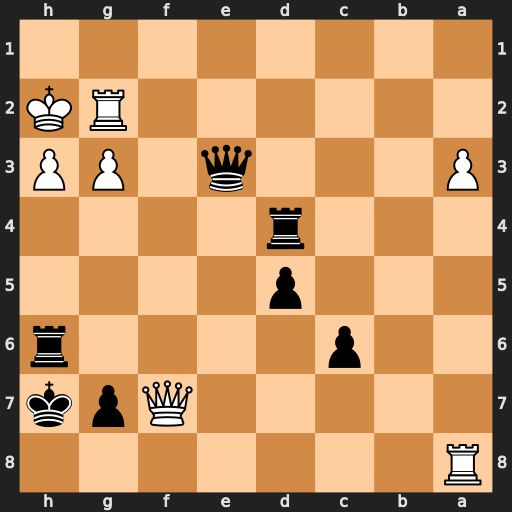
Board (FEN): R7/5Qpk/2p4r/3p4/3r4/P3q1PP/6RK/8
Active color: b
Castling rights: -
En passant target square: -
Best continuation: Rxh3+ Kxh3 Qh6+ Qh5 Qxh5#